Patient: sex F, age 26
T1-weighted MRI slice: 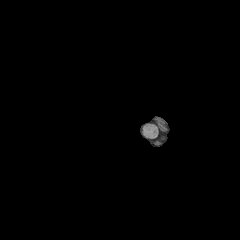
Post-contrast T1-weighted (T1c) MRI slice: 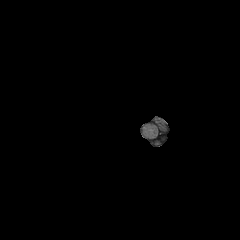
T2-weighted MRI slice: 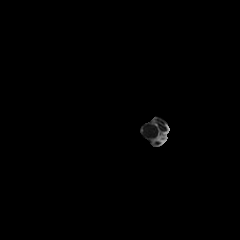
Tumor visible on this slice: no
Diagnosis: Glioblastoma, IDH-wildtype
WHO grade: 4